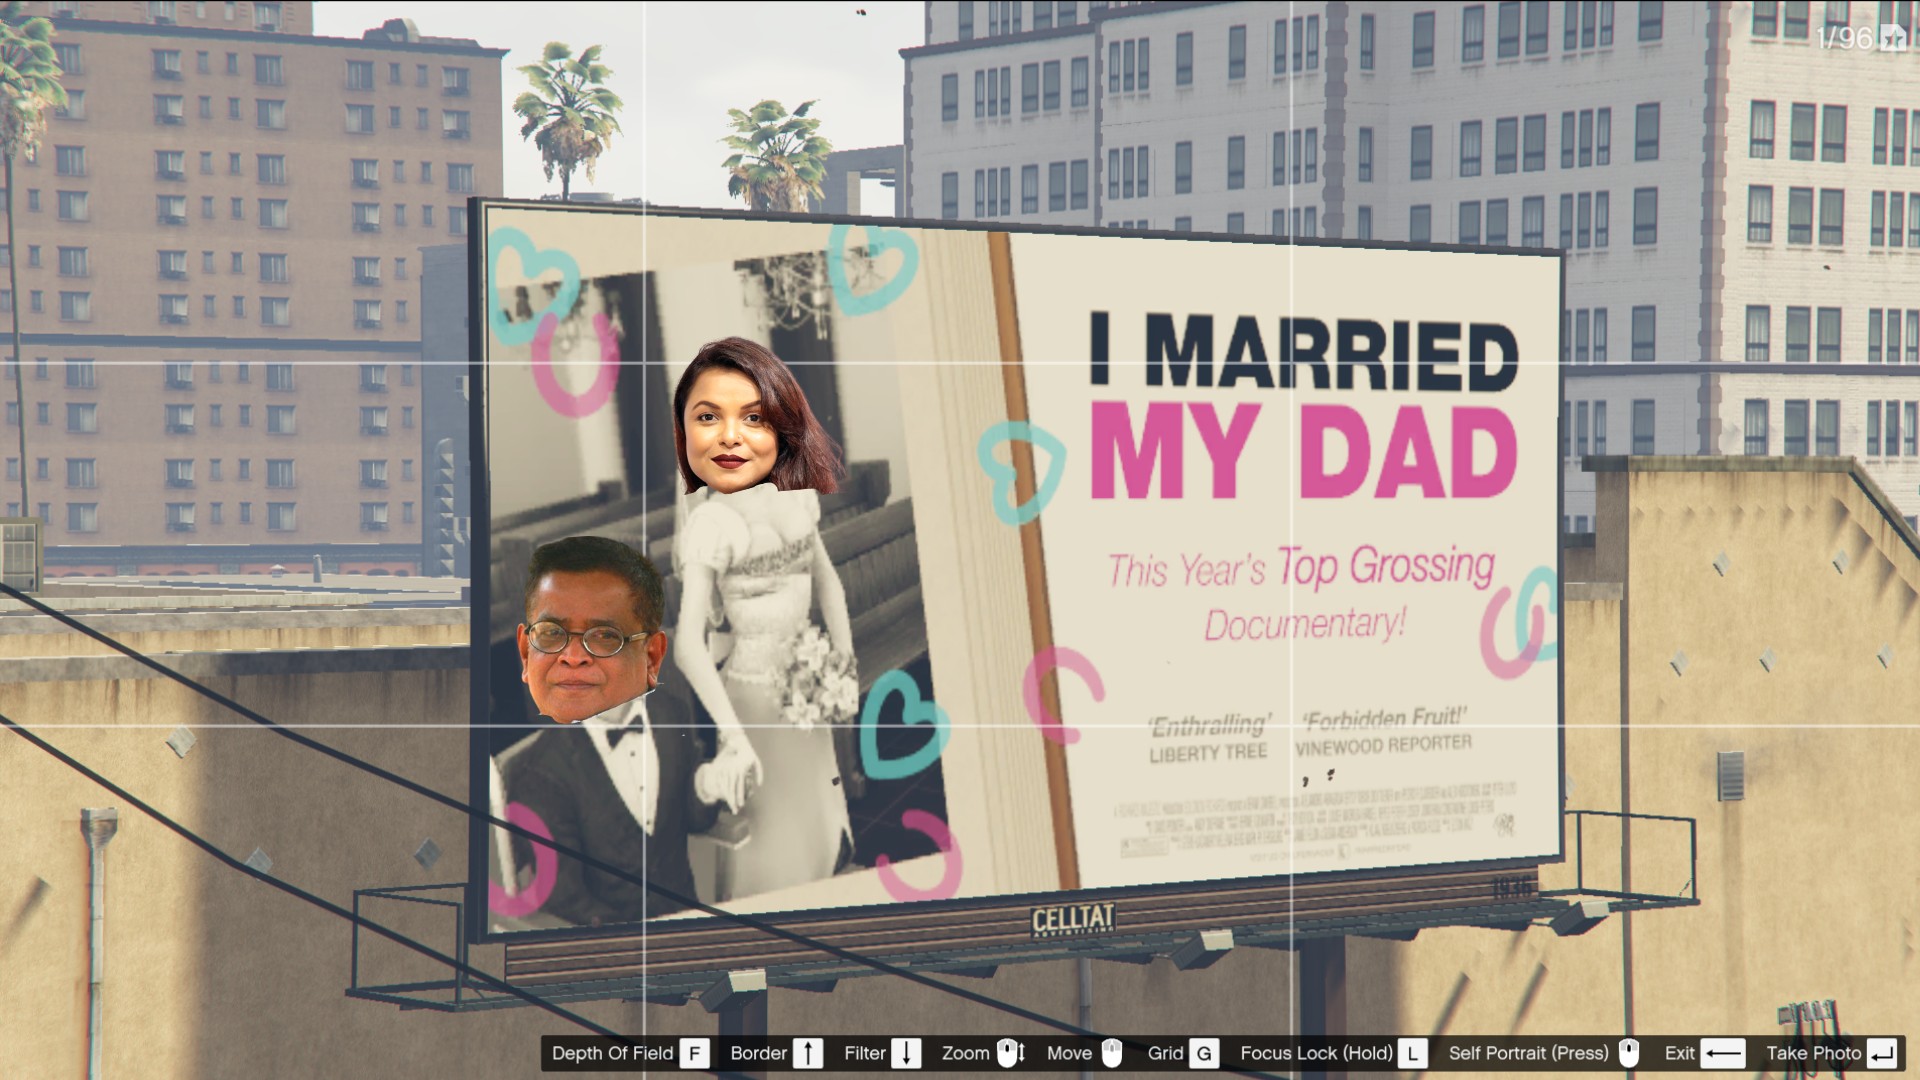
Caption: I MARRIED MY DAD
Label: hate